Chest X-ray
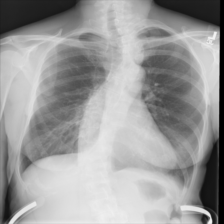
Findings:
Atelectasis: negative
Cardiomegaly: negative
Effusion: positive
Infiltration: negative
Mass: negative
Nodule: negative
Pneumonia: negative
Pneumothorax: negative
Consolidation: negative
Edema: negative
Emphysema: negative
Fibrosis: negative
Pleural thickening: negative
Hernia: negative